Field crop: tomato
Growth stage: 1
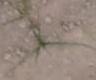
Species: cyperus